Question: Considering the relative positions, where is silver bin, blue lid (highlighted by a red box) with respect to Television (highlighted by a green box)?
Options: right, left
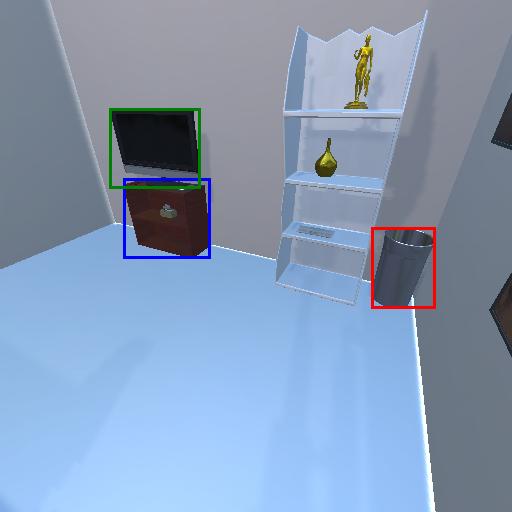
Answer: right